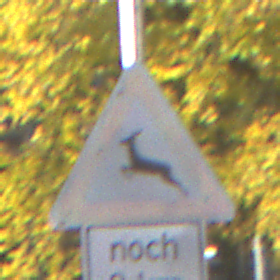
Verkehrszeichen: WildwechselRechts
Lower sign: LaengeEinerStrecke4
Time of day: SunriseSunset
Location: Outdoor (Urban)
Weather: PartlyCloudy
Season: Autumn
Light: Natural